Field crop: tomato
Growth stage: 1
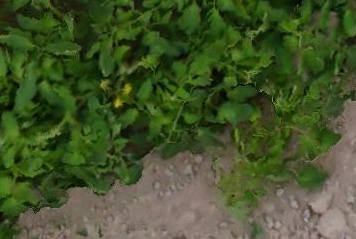
Species: tomato